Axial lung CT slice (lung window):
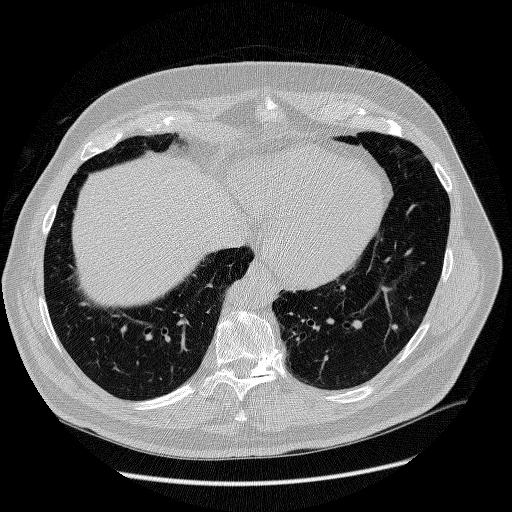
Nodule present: yes
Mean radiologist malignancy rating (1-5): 2.75